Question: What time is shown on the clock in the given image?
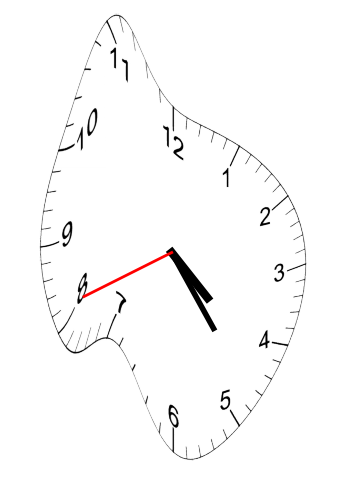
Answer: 04:23:41